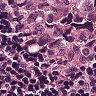
Metastatic tissue present: yes